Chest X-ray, PA view. Patient: 64 years old, sex M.
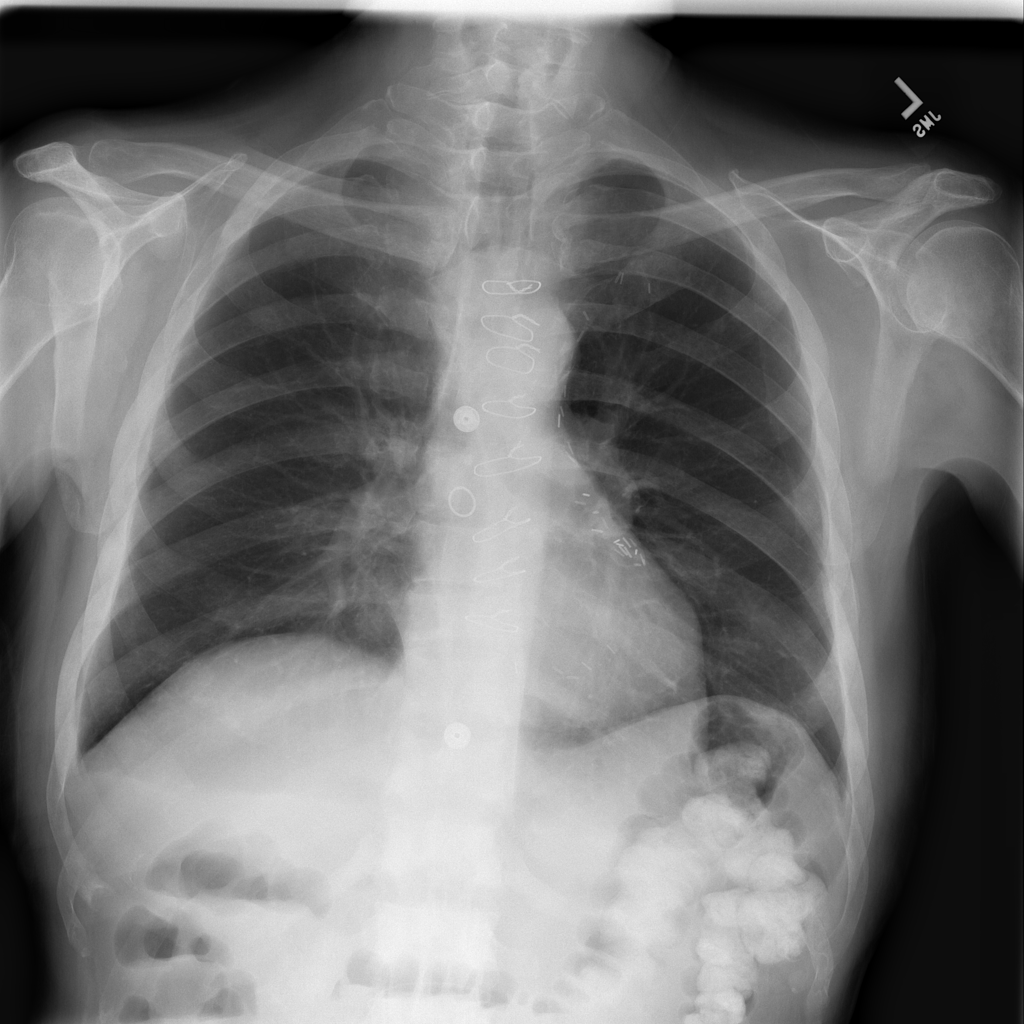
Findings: Effusion